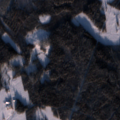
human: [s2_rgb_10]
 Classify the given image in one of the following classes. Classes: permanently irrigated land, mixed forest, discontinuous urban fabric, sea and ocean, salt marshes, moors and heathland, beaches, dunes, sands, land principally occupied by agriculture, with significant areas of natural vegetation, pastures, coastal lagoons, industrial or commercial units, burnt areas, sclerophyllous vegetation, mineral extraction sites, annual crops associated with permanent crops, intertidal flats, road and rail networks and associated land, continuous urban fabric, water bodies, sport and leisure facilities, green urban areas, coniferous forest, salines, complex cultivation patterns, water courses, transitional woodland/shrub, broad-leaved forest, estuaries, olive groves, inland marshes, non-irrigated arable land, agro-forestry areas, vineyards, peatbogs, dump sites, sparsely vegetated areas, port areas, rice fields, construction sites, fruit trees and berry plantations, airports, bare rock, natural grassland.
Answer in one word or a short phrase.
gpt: non-irrigated arable land, land principally occupied by agriculture, with significant areas of natural vegetation, mixed forest